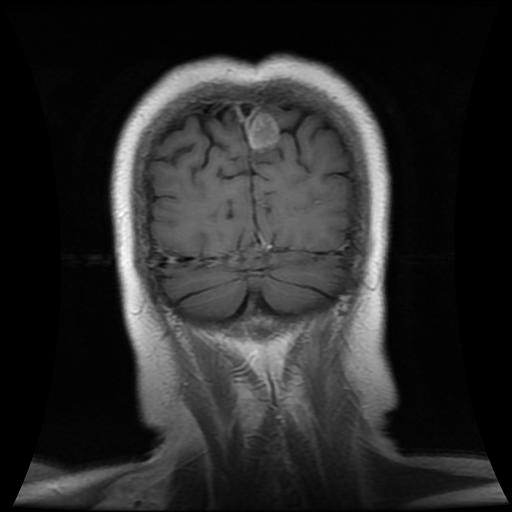
Label: meningioma